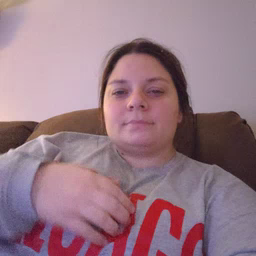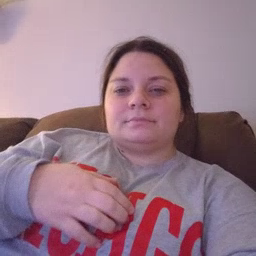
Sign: rain